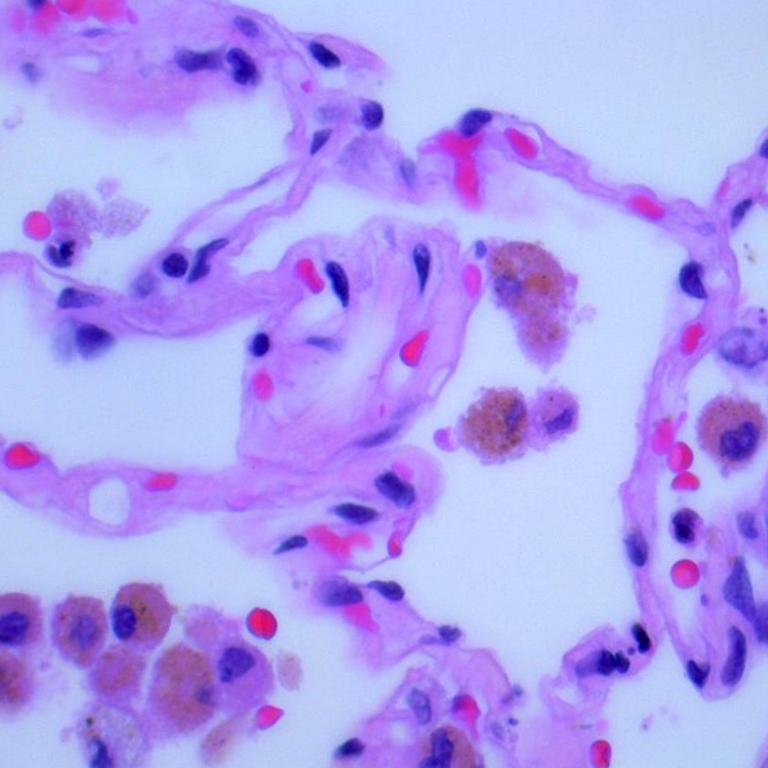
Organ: lung
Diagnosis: benign